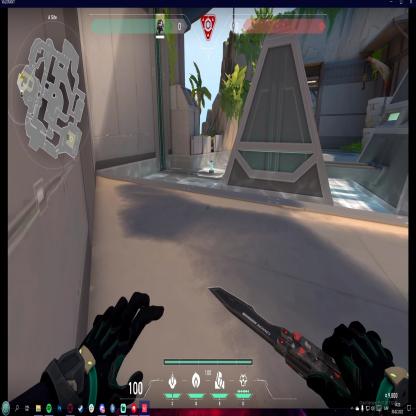
Label: planted spike